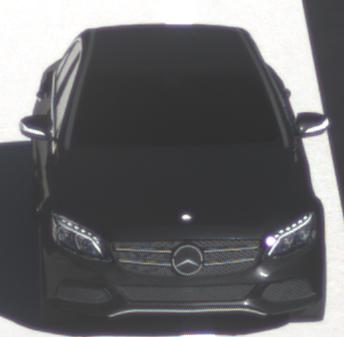
Make: Mercedes-Benz
Model: C 160
Detailed model: C-Class (205) Limousine
Model produced from: 2015/04
Model produced until: 2018/04
Doors: 4
Color: black
Road condition: dry road
Daytime: morning or afternoon
Contrast: high contrast